Field crop: maize
Growth stage: 2
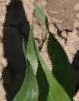
Species: maize